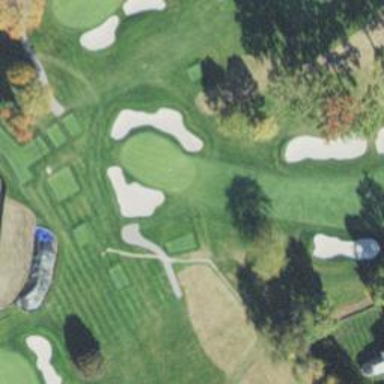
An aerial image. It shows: Path used for both walking and golf.